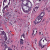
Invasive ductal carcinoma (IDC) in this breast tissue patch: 1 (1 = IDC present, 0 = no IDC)